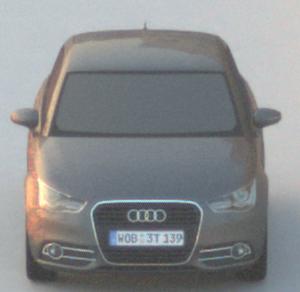
Make: Audi
Model: A1 Sportback 1.2 TFSI
Detailed model: A1 (8X) Sportback
Model produced from: 2012/03
Model produced until: 2014/11
Doors: 5
Color: gray
Road condition: dry road
Daytime: sunrise or sunset
Contrast: medium contrast